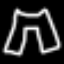
Label: pants